An envelope spectrum derived from a bearing vibration measurement is shown; the reference markers locate BPFO, BPFI, BSF and FTF for this bearing geometry and shaft speed. Classify the bearing condition as one of: normal, inner_race, outer_race, ball.
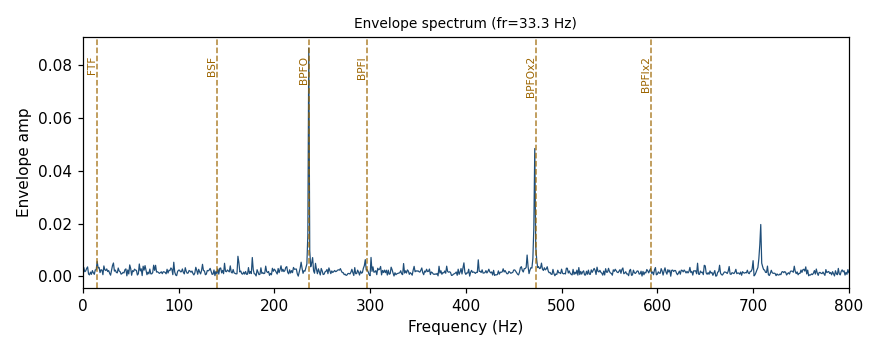
Answer: outer_race